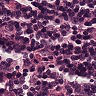
Metastatic tissue present: no